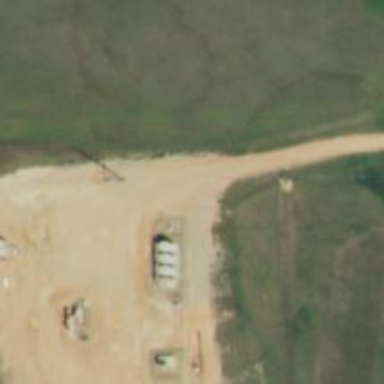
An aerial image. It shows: Storage tank with man-made structure.